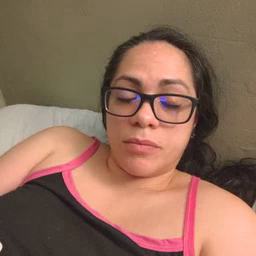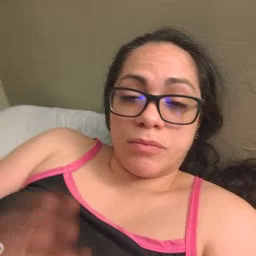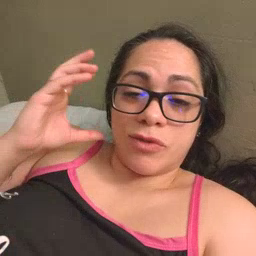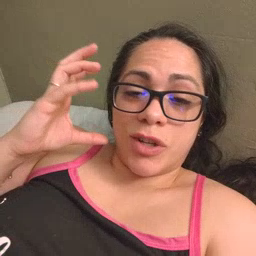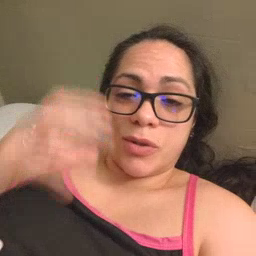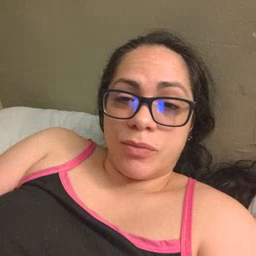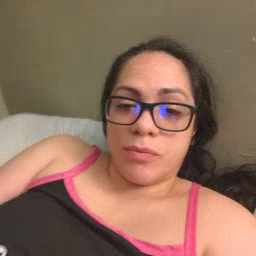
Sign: radio